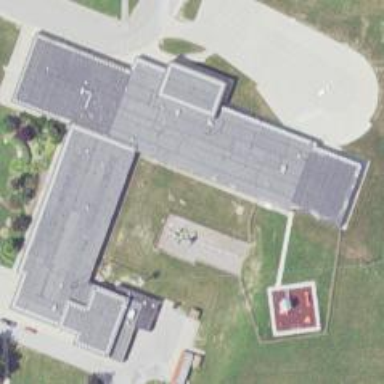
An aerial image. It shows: School building.